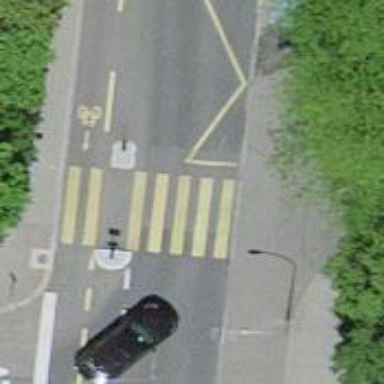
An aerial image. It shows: Residential road with asphalt surface and separate sidewalk.